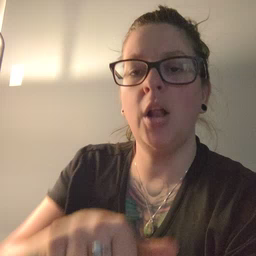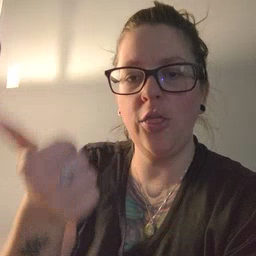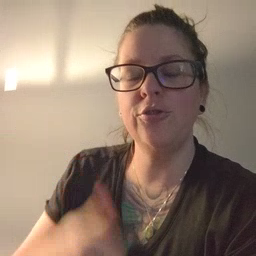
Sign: another